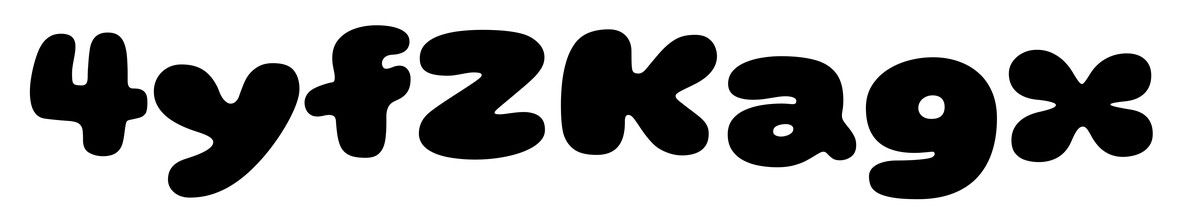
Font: Gluten_Black